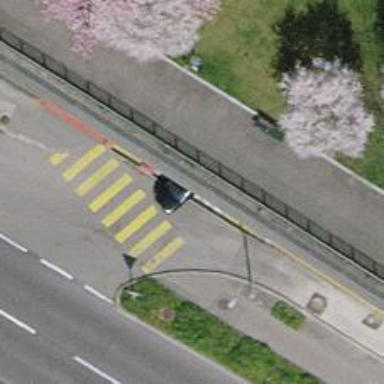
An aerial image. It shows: Parking entrance.